Question: I have sets of checkboxes and a rotated h4 next to each set.
I'm trying to make it so that when i click the h4 alla related checkboxes are
-all checked - unless they were alreade all checked, if so uncheck all.

jQuery the closest I've come so far:
'''
jQuery(".sidewaysHeader h4").click(function() {
var now = $(this).attr('id');
$('input:checkbox[name="'+ now +'"]').attr('checked', true );
});
'''
The HTML:
'''
<div class="sidewaysHeader"><h4 id="halsa">Halsa</h4></div>
<input type="checkbox" value="idrott" id="idrott" name="halsa" /><label for="idrott">Idrott</label><br />
<input type="checkbox" value="dans" id="dans" name="halsa" /><label for="dans">Dans</label><br />
<input type="checkbox" value="hemkunskap" id="hemkunskap" name="halsa" /><label for="hemkunskap">Hemkunskap</label><br />
<input type="checkbox" value="mat-och-boende" id="mat-och-boende" name="halsa" /><label for="mat-och-boende">Mat & Boende</label>
'''
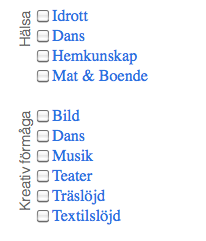
Answer: '''
$('.sidewaysHeader h4').click(function() {
var now = $(this).attr('id');
if($('input:checkbox[name="'+ now +'"]:not(:checked)').length >= 1)
$('input:checkbox[name="'+ now +'"]').attr('checked', 'checked');
else
$('input:checkbox[name="'+ now +'"]').removeAttr('checked');
});
'''
What this will do is, look for any unchecked input within the group, if any checkbox is not already checked then check all, otherwise, we uncheck all because we know they are all checked.